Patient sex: M
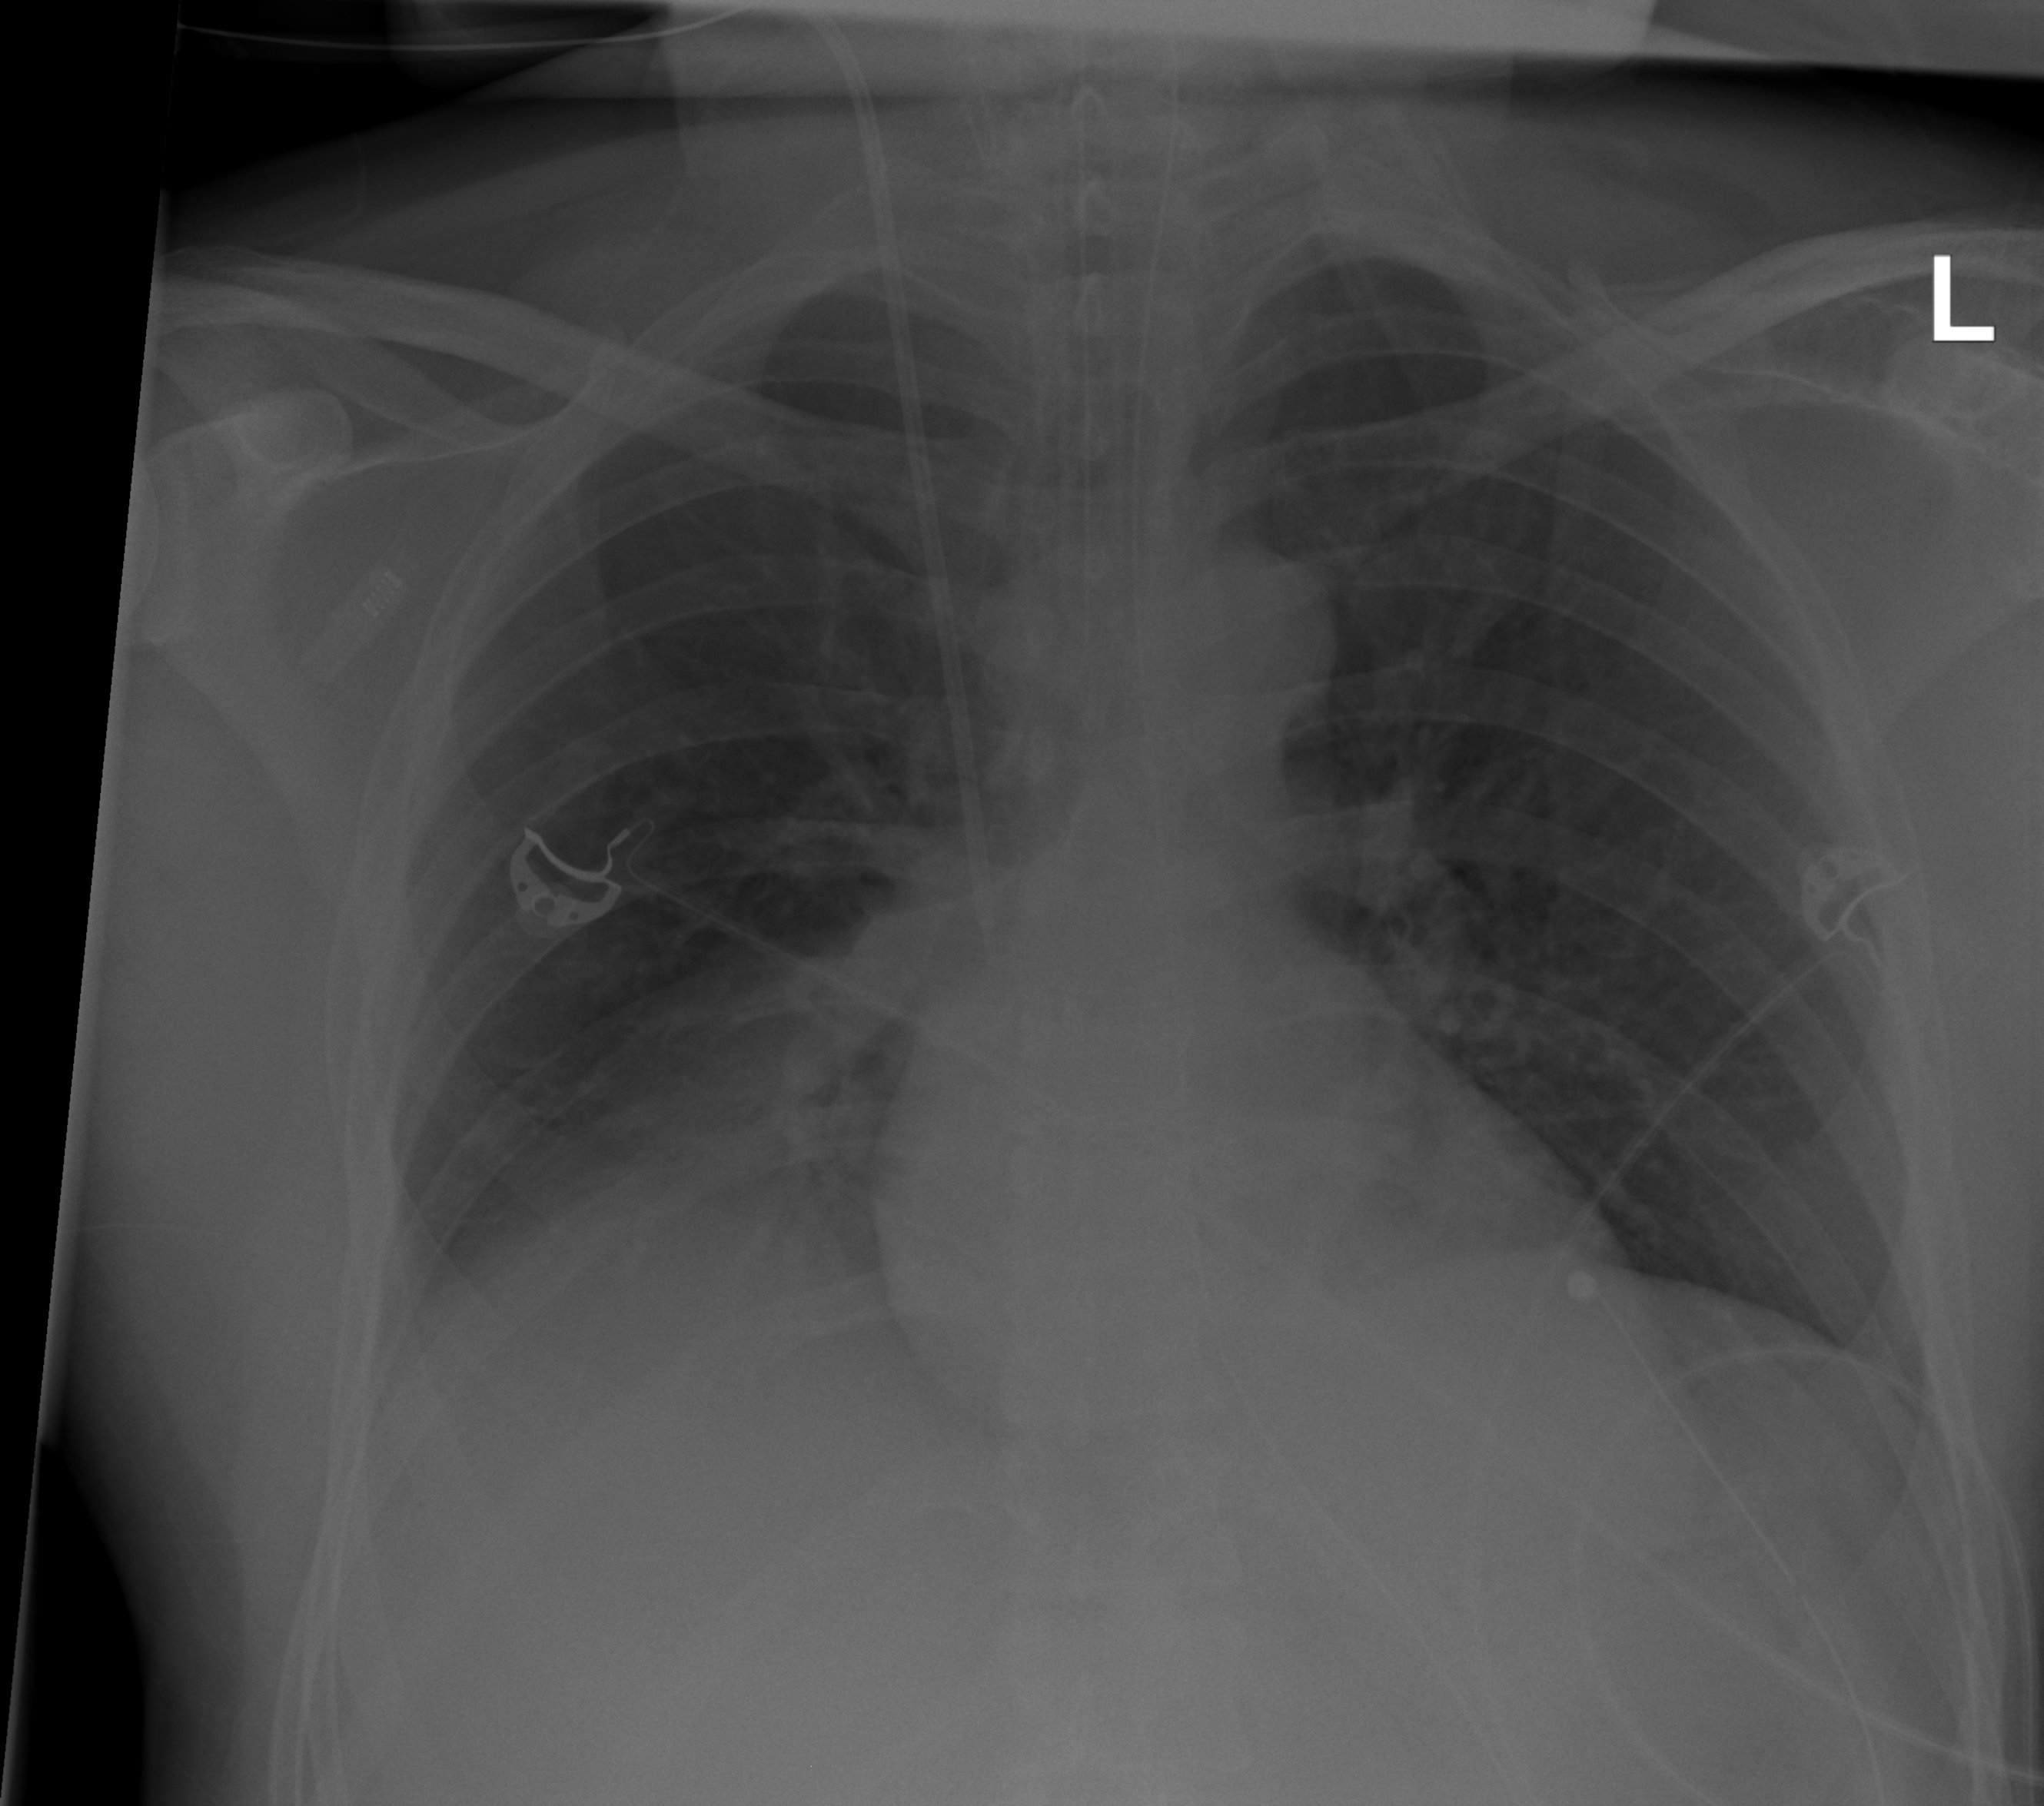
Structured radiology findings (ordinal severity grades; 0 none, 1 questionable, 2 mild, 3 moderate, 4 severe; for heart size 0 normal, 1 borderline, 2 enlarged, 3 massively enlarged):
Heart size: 0
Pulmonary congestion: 0
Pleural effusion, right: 1
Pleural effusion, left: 0
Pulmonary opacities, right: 0
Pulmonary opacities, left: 0
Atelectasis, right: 2
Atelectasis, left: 0